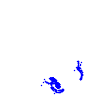
Particle: kaon